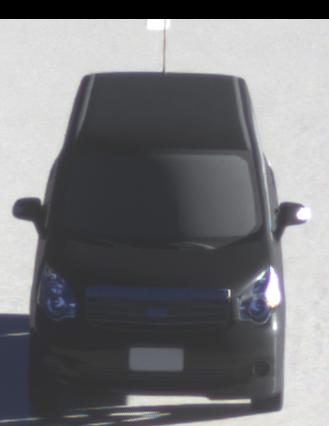
Make: Toyota
Model: Noah
Detailed model: Voxy R70G
Model produced from: 2007
Model produced until: 2013
Doors: 5
Color: black
Road condition: wet road
Daytime: sunrise or sunset
Contrast: high contrast